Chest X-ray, PA view. Patient: 39 years old, sex F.
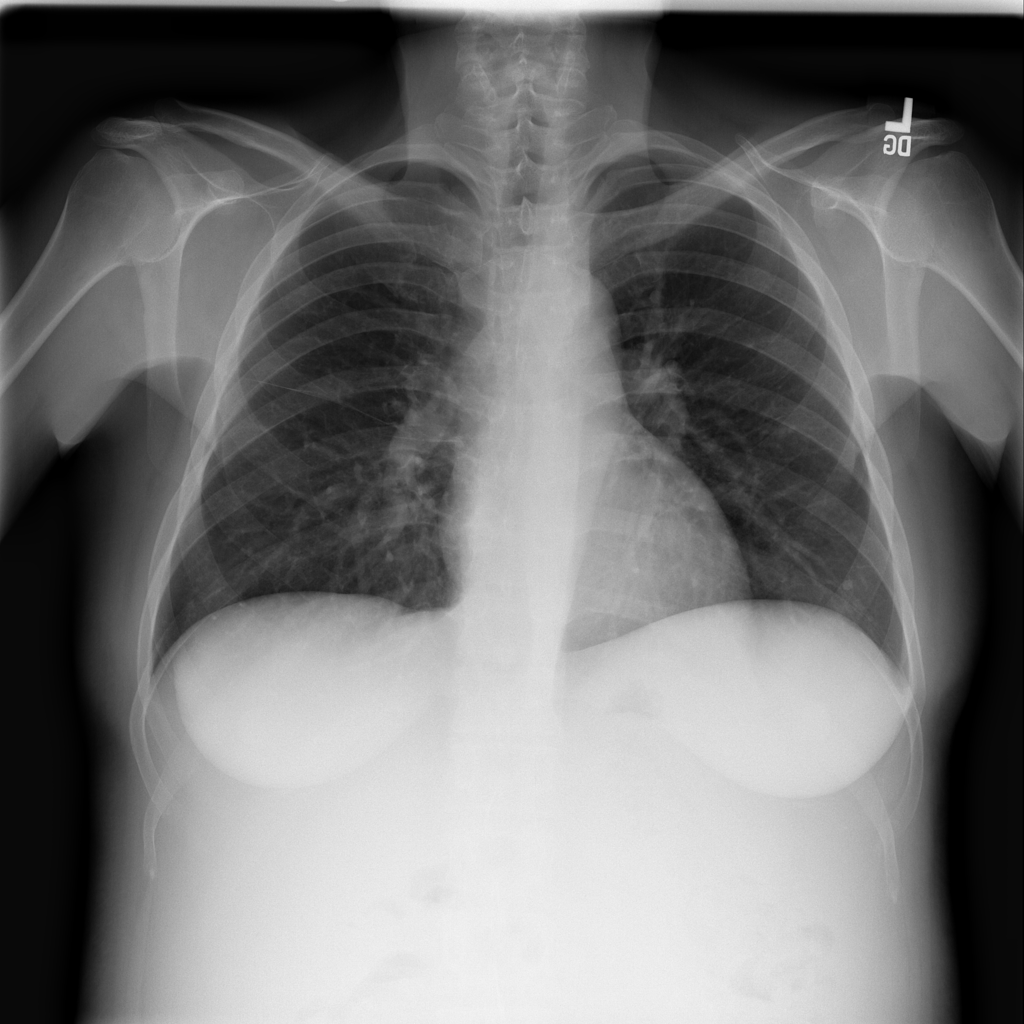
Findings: No Finding